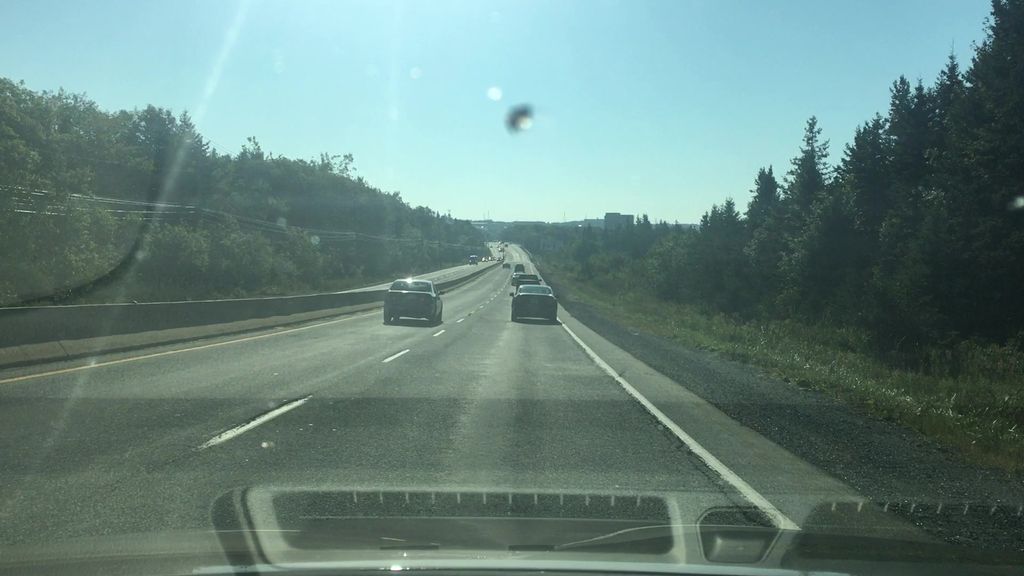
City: halifax